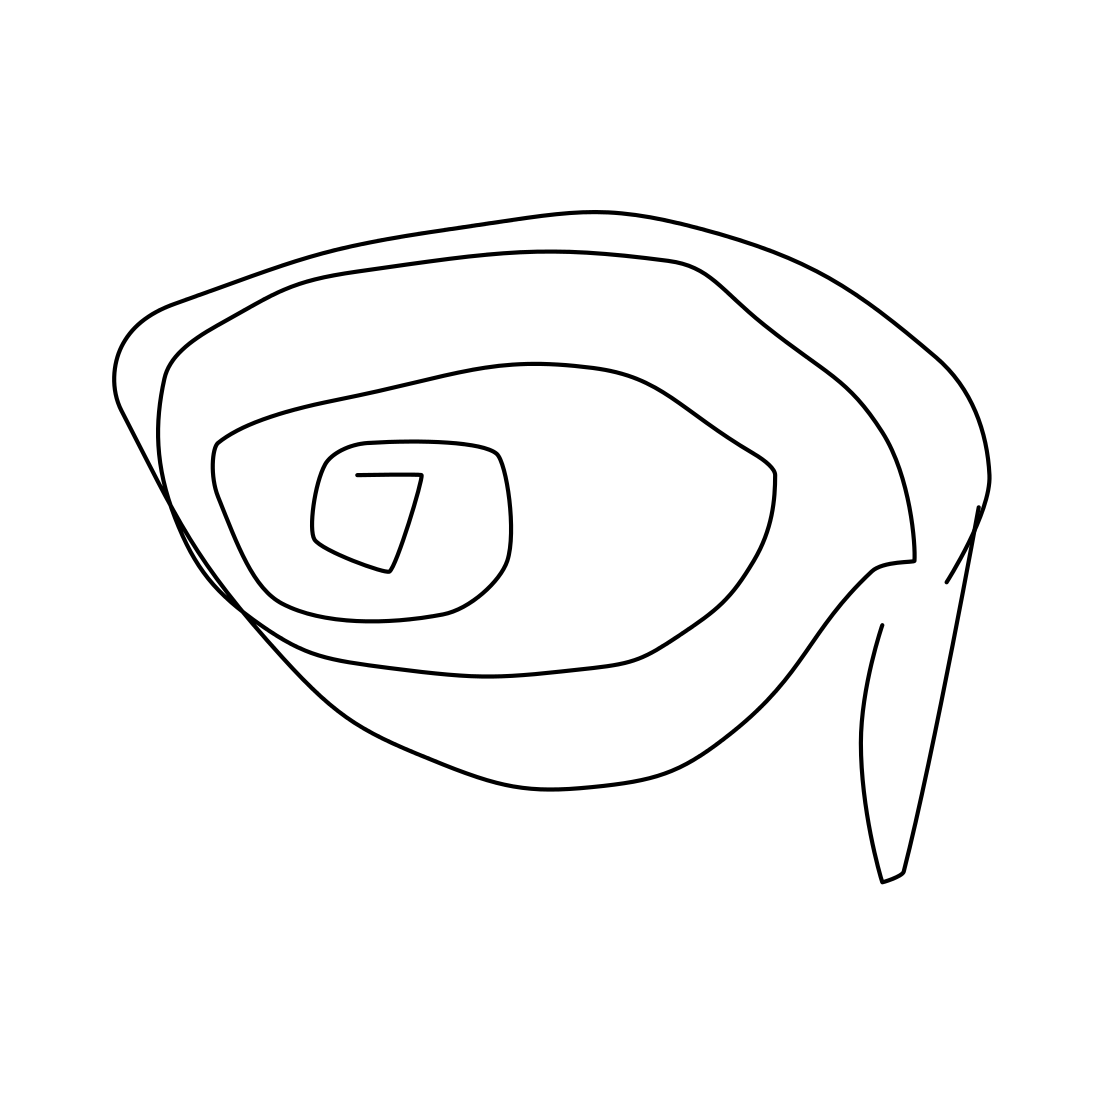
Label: snail